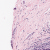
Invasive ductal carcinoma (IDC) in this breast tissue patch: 0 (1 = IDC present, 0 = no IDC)